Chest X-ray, PA view. Patient: 58 years old, sex F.
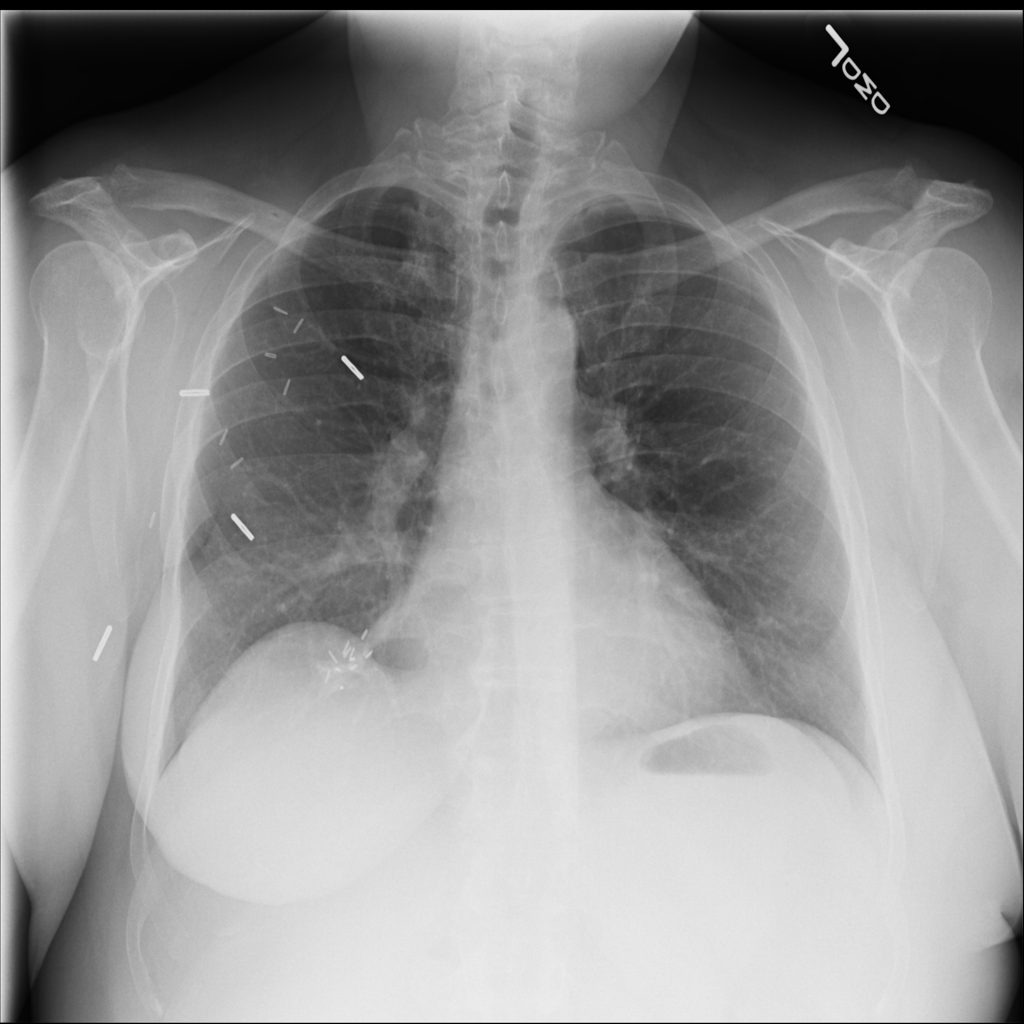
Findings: No Finding